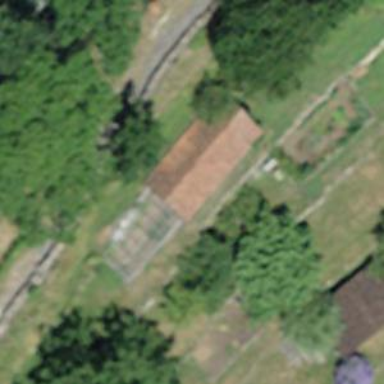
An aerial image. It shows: Shed building.